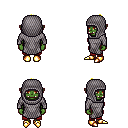
a pixel art fantasy rpg character, female body template, orc, green skin, chain mail, red pants, gold short mohawk hairstyle, chain hood, gold boots, four views (front, back, left, right), 2x2 character sprite sheet, small pixel art, hard edges, no anti-aliasing